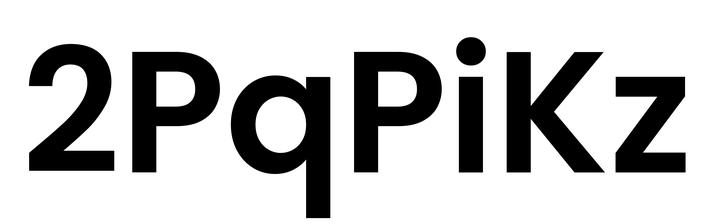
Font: Poppins-SemiBold